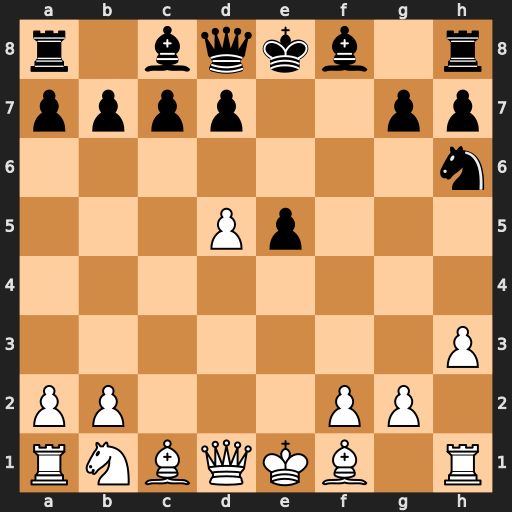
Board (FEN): r1bqkb1r/pppp2pp/7n/3Pp3/8/7P/PP3PP1/RNBQKB1R
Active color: w
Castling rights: KQkq
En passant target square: -
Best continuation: Bxh6 gxh6 Qh5+